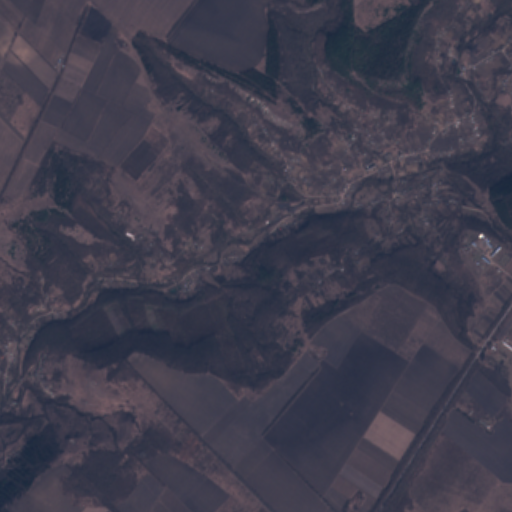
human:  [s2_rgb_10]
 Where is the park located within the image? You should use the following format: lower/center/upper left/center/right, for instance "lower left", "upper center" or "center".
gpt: The park is located in the upper right of the image.
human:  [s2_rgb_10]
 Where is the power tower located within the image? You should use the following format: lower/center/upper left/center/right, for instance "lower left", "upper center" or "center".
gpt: The power tower is located in the upper left of the image.
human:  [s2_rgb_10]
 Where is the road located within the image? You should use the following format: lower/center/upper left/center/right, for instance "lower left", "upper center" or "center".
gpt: There is no road in the image.